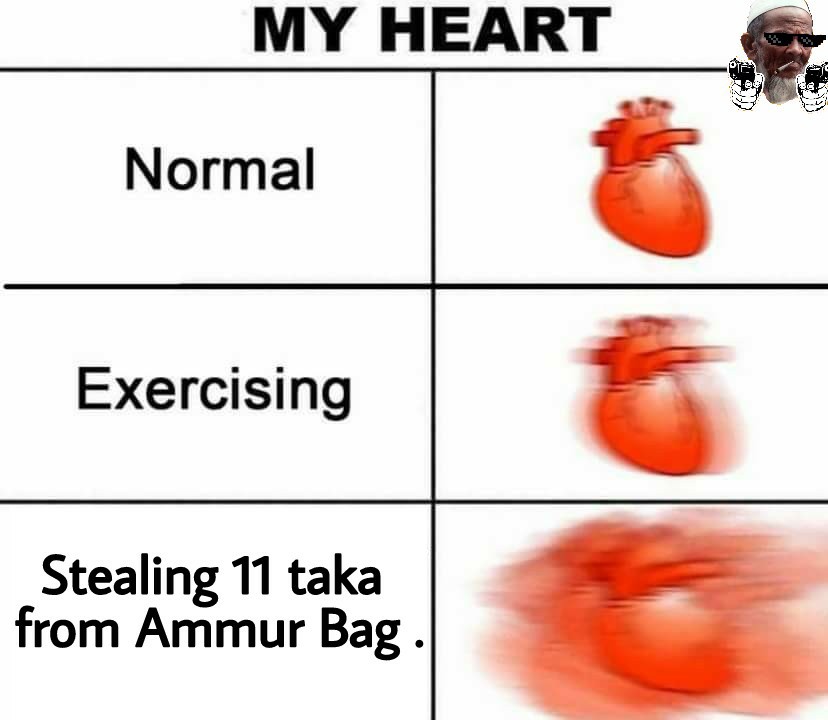
Caption: MY HEART   Normal   Exercising    Stealing 11 taka from Ammur Bag.
Label: non-hate